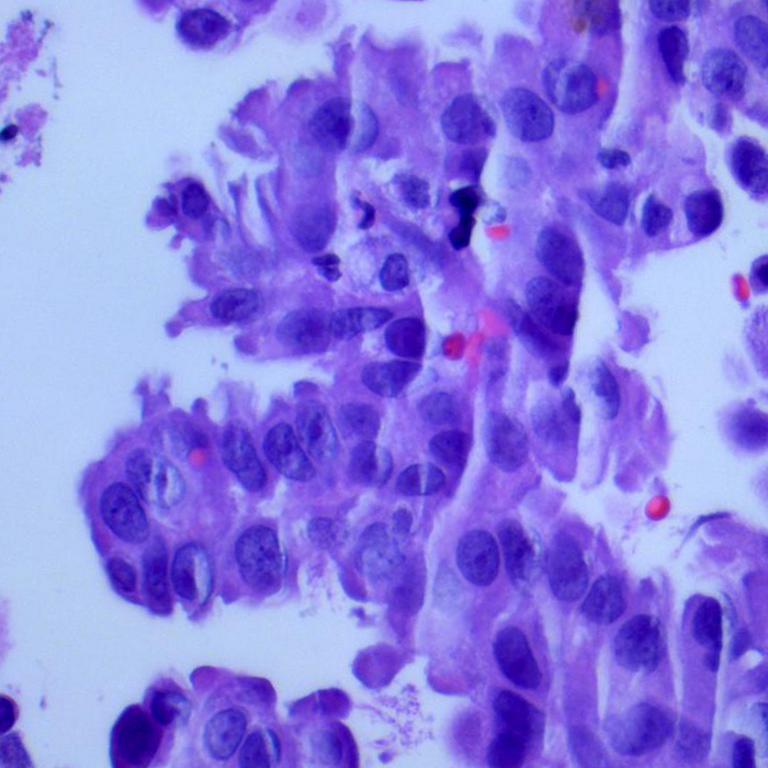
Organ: lung
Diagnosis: adenocarcinomas